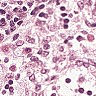
Metastatic tissue present: no